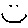
Label: smiley face